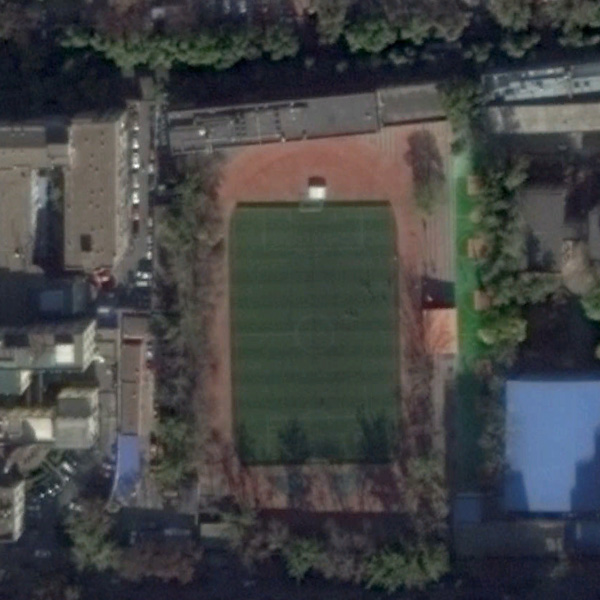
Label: Playground